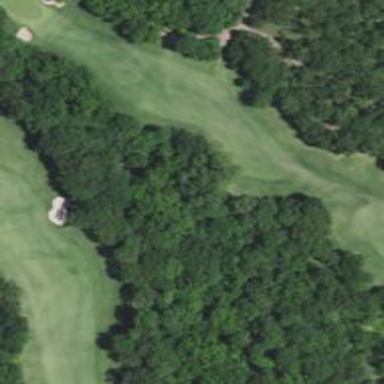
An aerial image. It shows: Grassy area designated as golf fairway.